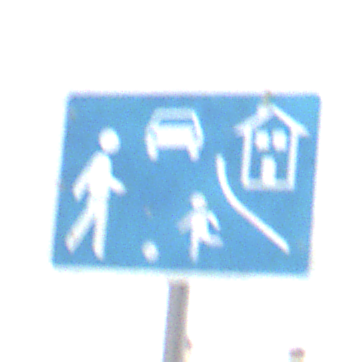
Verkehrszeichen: BeginnVerkehrsberuhigterBereich
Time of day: Midday
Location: Outdoor (Suburban)
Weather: Overcast
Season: NotSpecified
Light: Natural